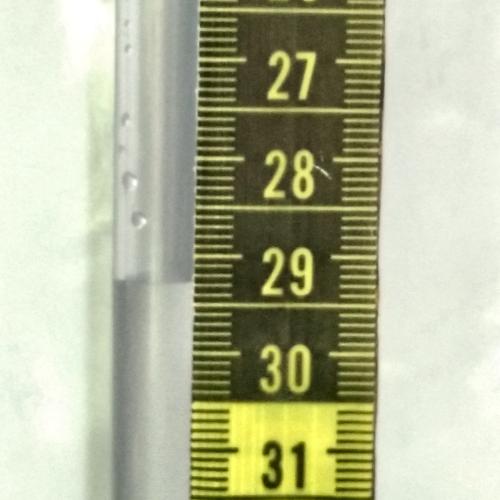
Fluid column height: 29.3 cm